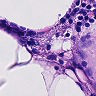
Metastatic tissue present: no